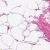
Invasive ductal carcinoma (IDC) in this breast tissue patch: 0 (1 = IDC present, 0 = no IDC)